Field crop: tomato
Growth stage: 2
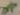
Species: solanum